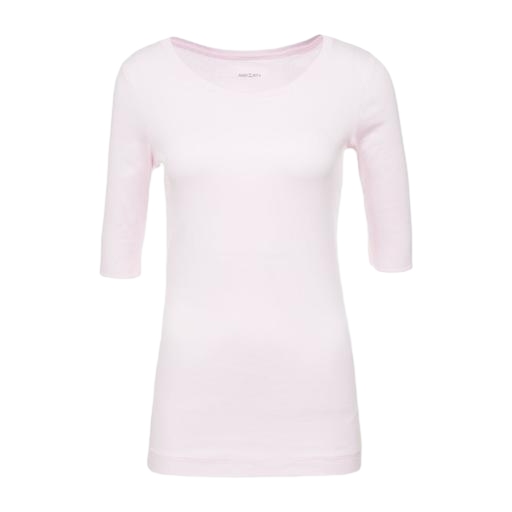
pink half-sleeve top, pink supima tee, pink 3/4 length sleeve, white background